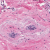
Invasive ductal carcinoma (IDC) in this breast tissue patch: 0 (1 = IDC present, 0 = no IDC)